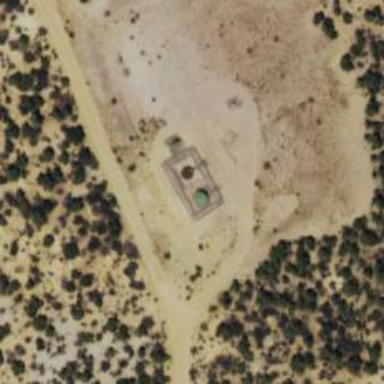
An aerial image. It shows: Storage tank that is man-made.